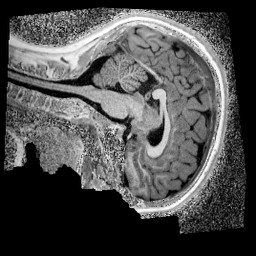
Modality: UNIT1_denoised
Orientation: sagittal
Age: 13
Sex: male
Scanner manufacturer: siemens
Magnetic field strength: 3 T
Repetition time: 4 s
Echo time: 0.00299 s